Question: I am using 'UISearchDisplaycontroller'.. In my viewcontroller user can search place aftert i have update mapview and setting searchtableview hidden propety is YES.
In iOS 7 I am not able to scroll and get touch event on mapview. But in iOS 6 it will work..
After pressing cancel button i am able to scroll and touch event on map view. You can see below screenshot.

Thanks in advance
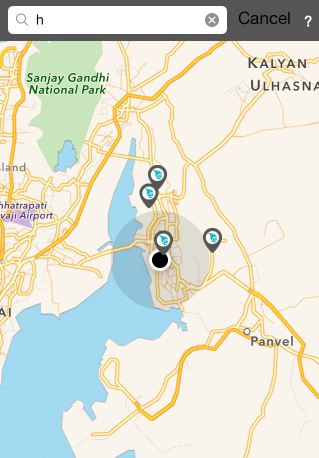
Answer: I could solve my problem with help of another question <URL>
by setting 'self.searchDisplayController.searchResultsTableView.superview.hidden = YES'
it worked for me..
View hierarchy for iOS 7 is changed..